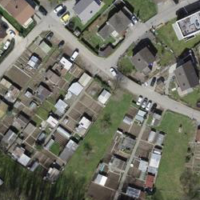
EUNIS habitat code: 54
Species observed at this site:
Mercurialis annua
Portulaca oleracea